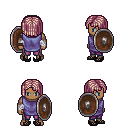
a pixel art fantasy rpg character, male body template, human, dark skin, chain tabard jacket, magenta pants, white blonde pageboy hairstyle, white cloth bandages, ghillies, shield, four views (front, back, left, right), 2x2 character sprite sheet, small pixel art, hard edges, no anti-aliasing